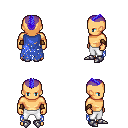
a pixel art fantasy rpg character, male body template, human, tanned skin, blue tattered cape, white pants, blue short mohawk hairstyle, cloth bracers, metal boots, four views (front, back, left, right), 2x2 character sprite sheet, small pixel art, hard edges, no anti-aliasing